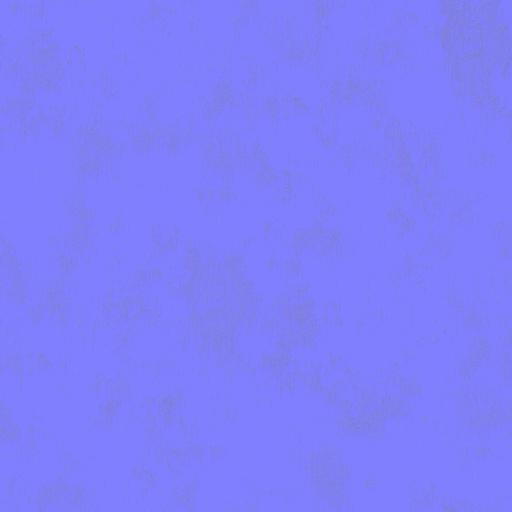
leaks metal old rust rusty spots steel